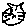
Label: cat